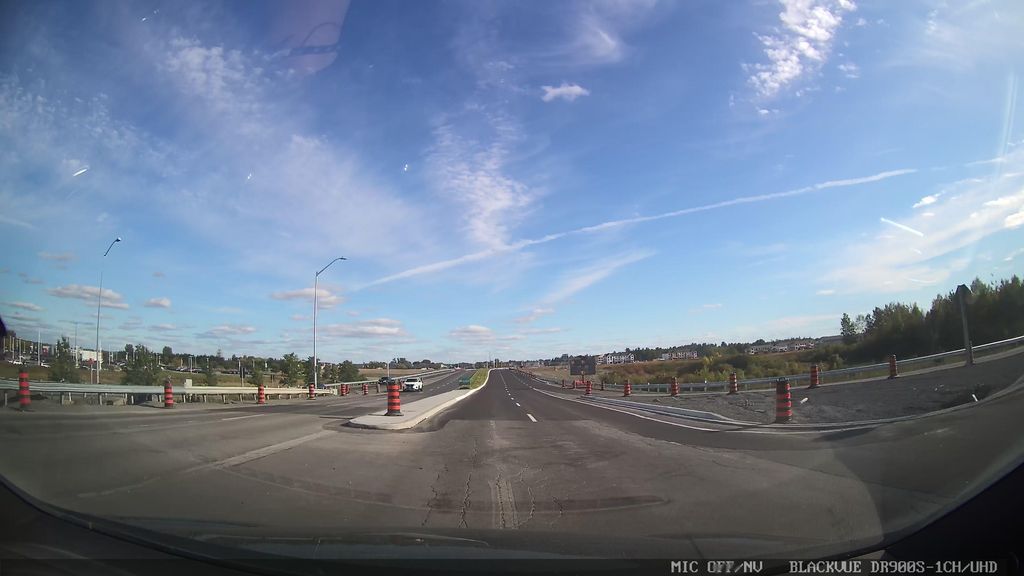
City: ottawa-gatineau